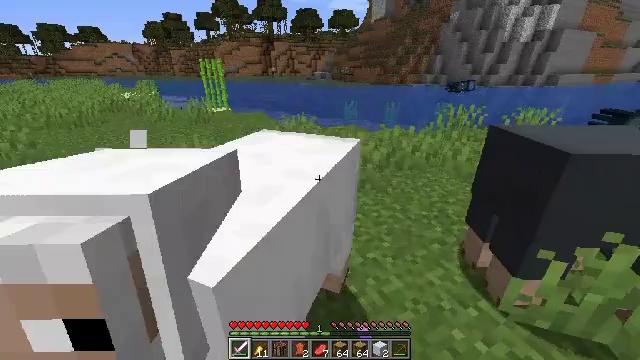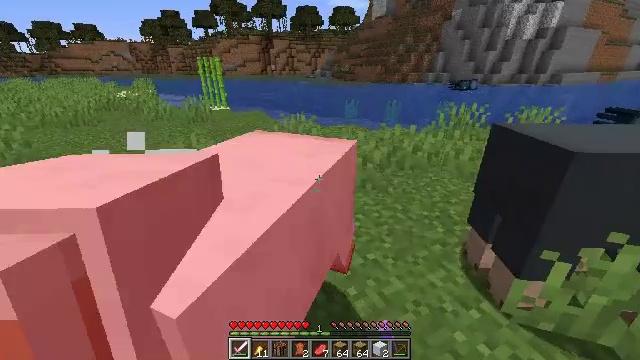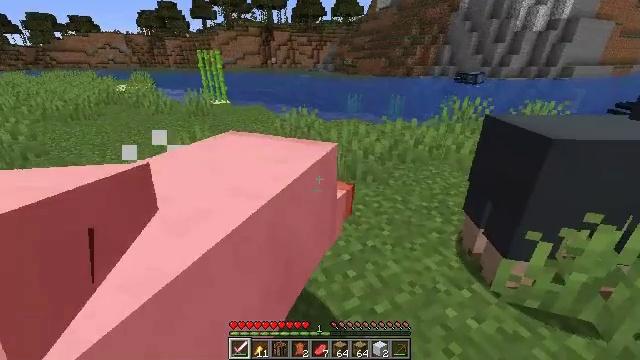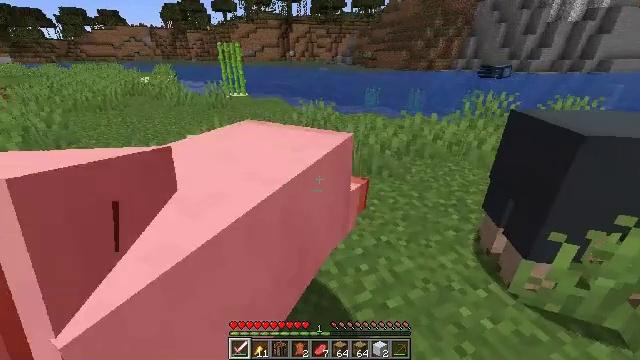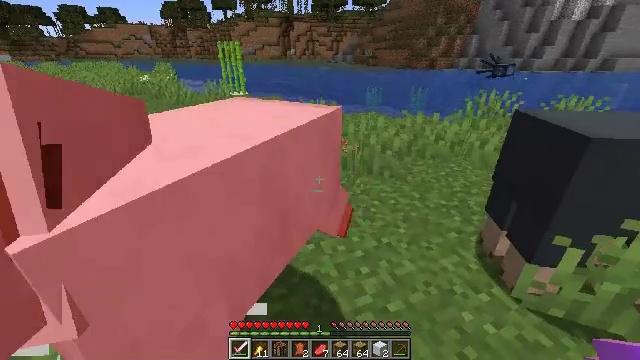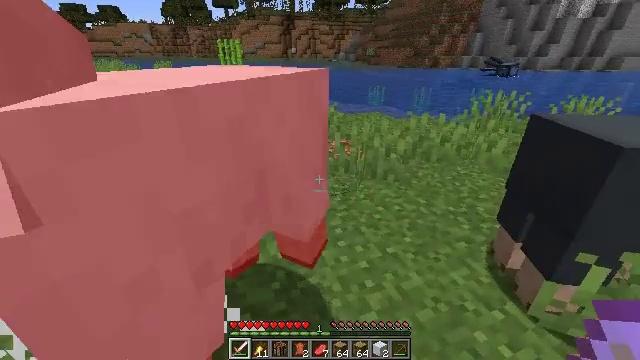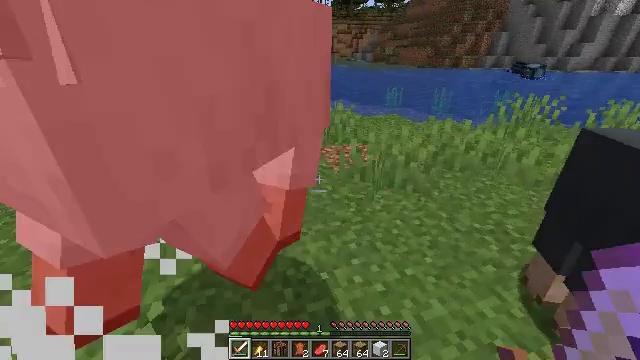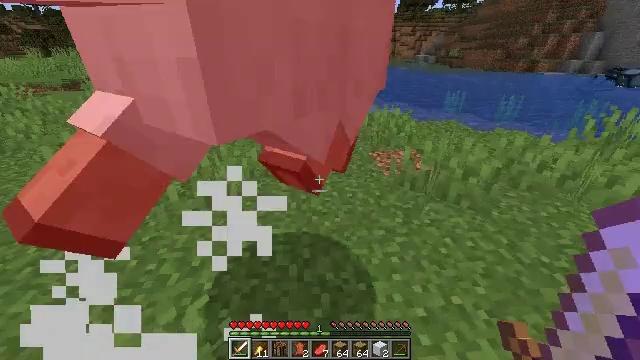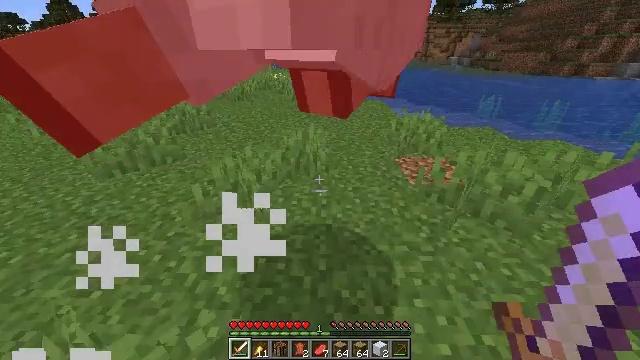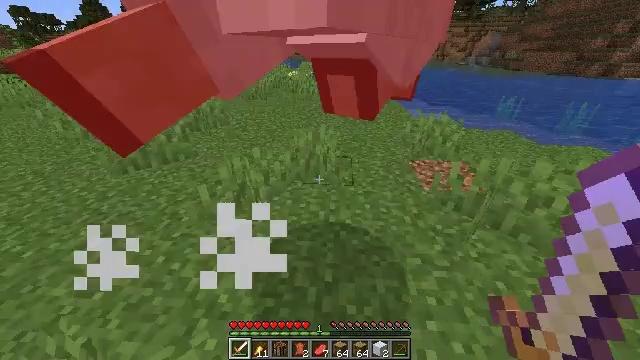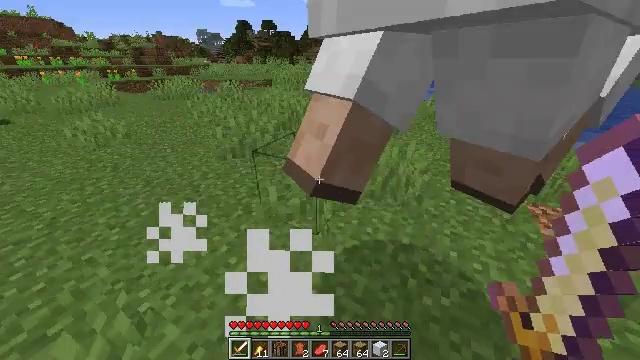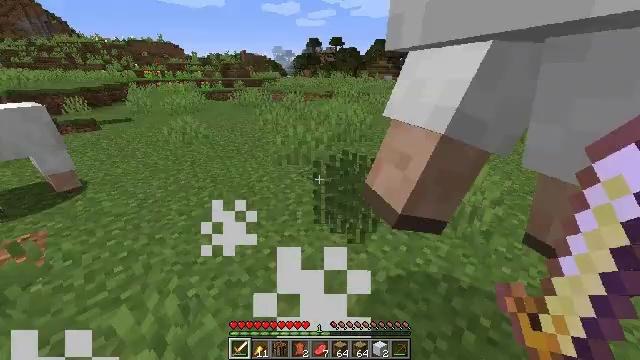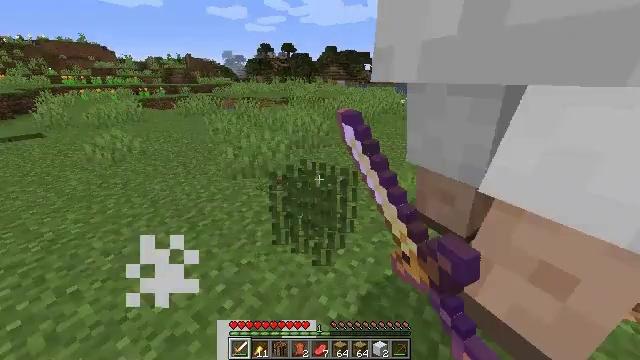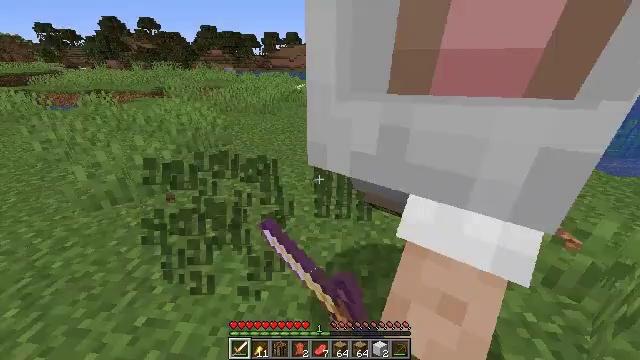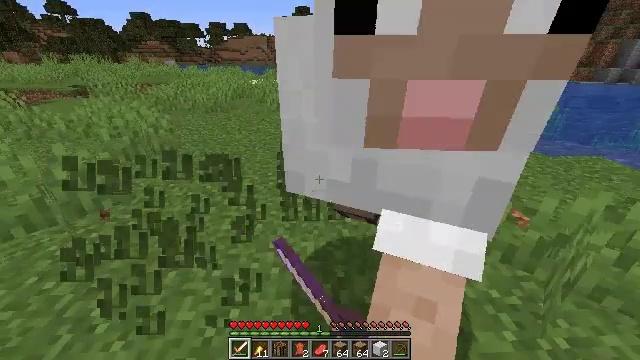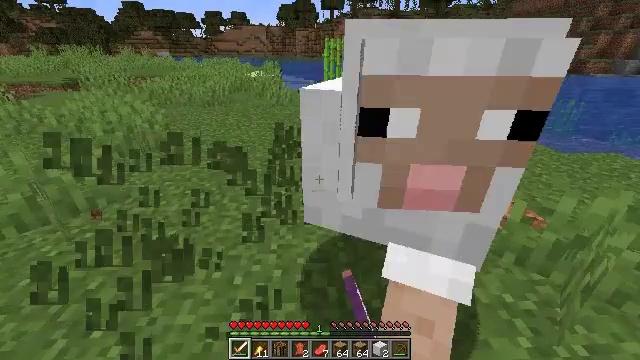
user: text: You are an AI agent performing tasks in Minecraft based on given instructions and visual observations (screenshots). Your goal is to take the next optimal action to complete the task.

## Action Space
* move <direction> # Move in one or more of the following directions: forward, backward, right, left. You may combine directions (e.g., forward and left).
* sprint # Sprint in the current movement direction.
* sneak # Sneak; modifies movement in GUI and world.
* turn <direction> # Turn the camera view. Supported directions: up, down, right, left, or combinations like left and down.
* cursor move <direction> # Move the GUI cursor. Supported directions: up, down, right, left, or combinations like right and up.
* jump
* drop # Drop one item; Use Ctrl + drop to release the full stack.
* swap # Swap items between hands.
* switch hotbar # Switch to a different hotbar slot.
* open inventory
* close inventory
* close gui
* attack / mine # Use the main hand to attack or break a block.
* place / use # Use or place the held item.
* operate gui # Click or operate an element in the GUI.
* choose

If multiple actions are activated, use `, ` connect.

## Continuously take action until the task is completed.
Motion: motion action
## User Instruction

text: Gather grass on the ground.
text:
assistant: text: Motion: move back
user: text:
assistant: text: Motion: move back
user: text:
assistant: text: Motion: move forward, turn left and down
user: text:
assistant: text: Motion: move forward
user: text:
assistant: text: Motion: no_op
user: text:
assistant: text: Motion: move forward, turn left
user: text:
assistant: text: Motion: move forward, turn left and down
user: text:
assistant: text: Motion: move forward, turn left
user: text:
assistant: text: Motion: move forward, turn left
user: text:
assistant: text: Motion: move forward, turn left
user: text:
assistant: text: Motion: move forward, turn left and up, attack / mine
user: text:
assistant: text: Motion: turn right and up, attack / mine
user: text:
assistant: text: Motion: turn right and down, attack / mine
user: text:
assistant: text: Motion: turn right
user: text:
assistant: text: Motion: move back, attack / mine
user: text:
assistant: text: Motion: move back, attack / mine
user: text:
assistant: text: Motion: move back, attack / mine
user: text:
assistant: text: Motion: attack / mine